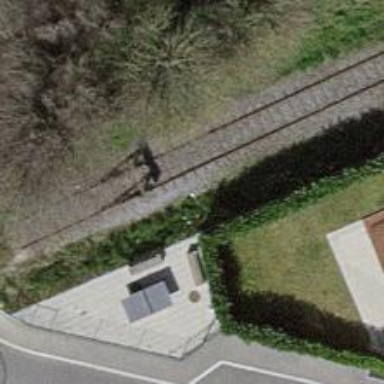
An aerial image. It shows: Railway buffer stop.